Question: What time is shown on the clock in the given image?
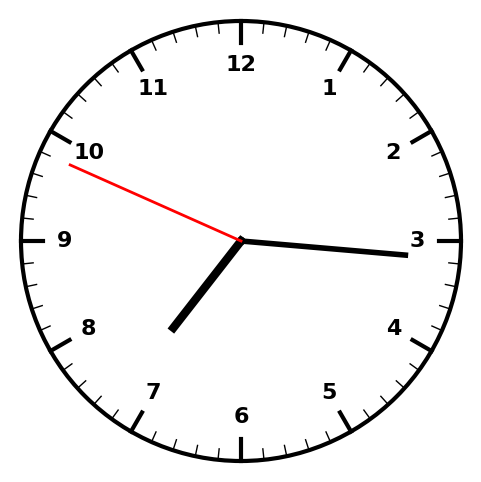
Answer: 07:15:49